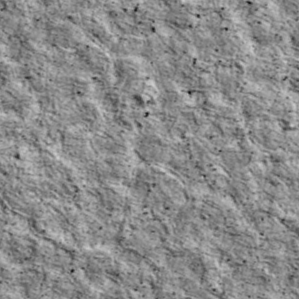
Label: non_frost